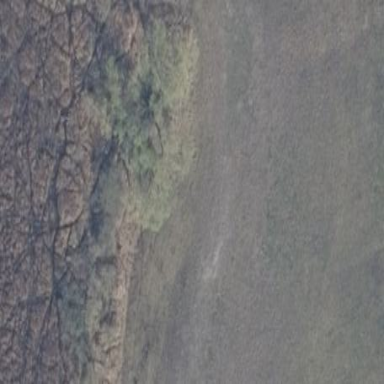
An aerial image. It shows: Patch of scrub vegetation.